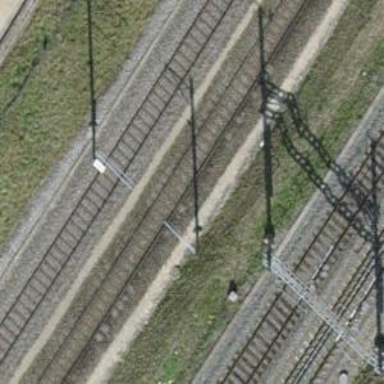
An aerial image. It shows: Railway track with electrified contact lines. This is siding track.